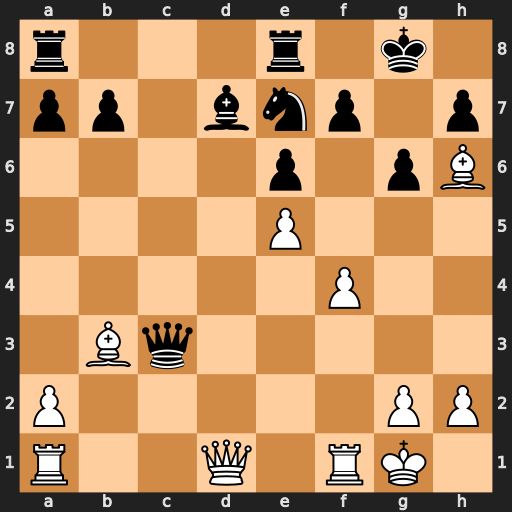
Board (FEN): r3r1k1/pp1bnp1p/4p1pB/4P3/5P2/1Bq5/P5PP/R2Q1RK1
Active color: w
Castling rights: -
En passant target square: -
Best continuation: Qxd7 Nf5 Bg5